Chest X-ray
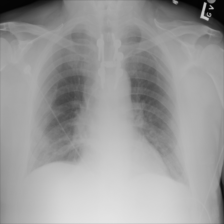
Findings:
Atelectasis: negative
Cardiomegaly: negative
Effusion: negative
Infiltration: negative
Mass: negative
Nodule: negative
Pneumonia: negative
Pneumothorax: negative
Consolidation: negative
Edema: negative
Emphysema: negative
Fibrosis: negative
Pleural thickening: negative
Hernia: negative